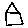
Label: house